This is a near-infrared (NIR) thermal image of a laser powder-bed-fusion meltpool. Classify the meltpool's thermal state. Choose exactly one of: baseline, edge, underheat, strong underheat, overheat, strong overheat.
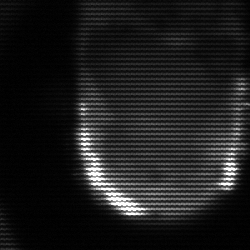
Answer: baseline